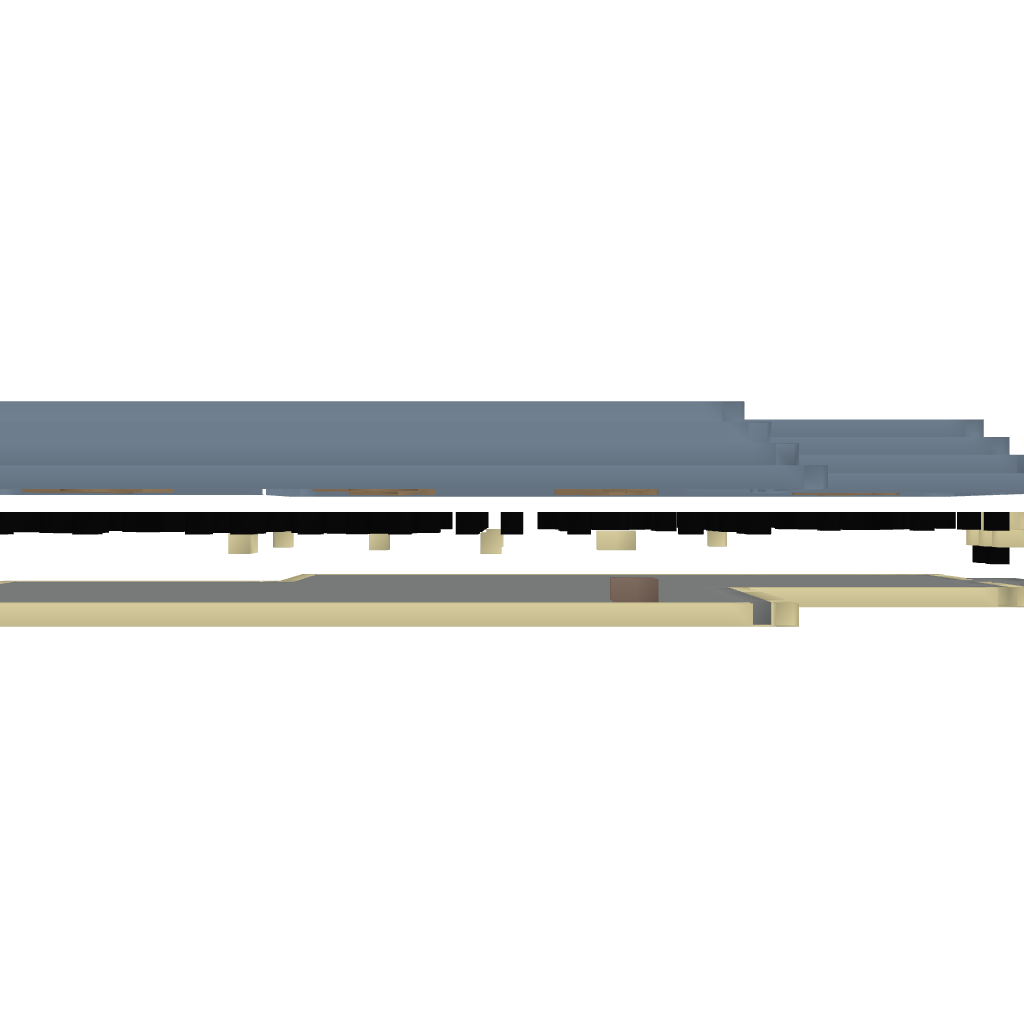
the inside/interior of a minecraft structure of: Desert House